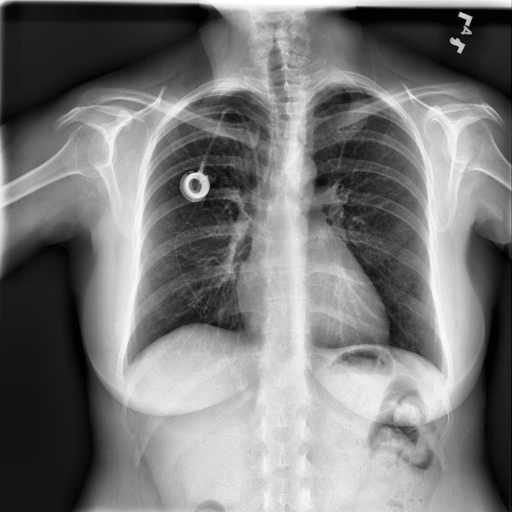
Finding: NORMAL